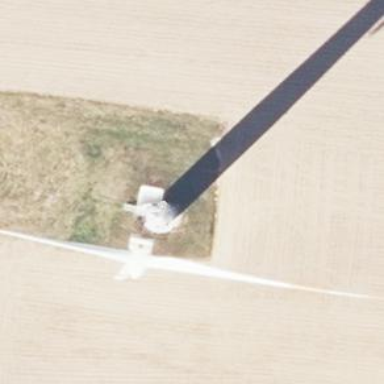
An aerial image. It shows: Wind power generator.